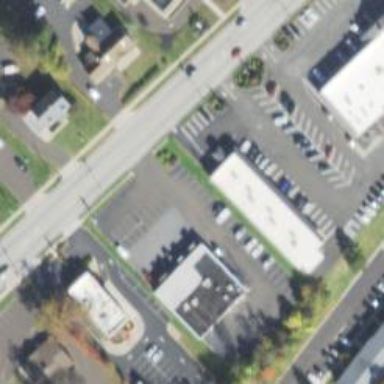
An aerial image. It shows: Pharmacy providing healthcare services.